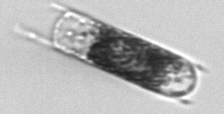
Label: Hemiaulus